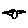
Label: bird